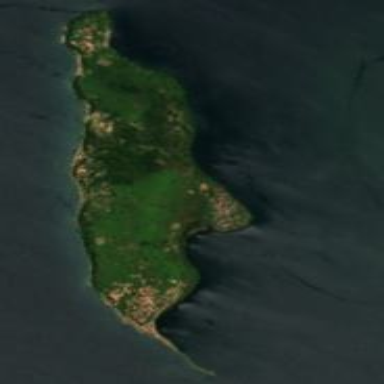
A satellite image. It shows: Island.